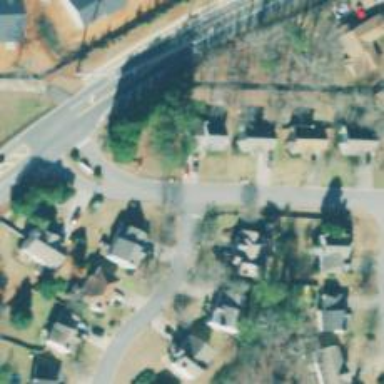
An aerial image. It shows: Smooth asphalt road in residential area.